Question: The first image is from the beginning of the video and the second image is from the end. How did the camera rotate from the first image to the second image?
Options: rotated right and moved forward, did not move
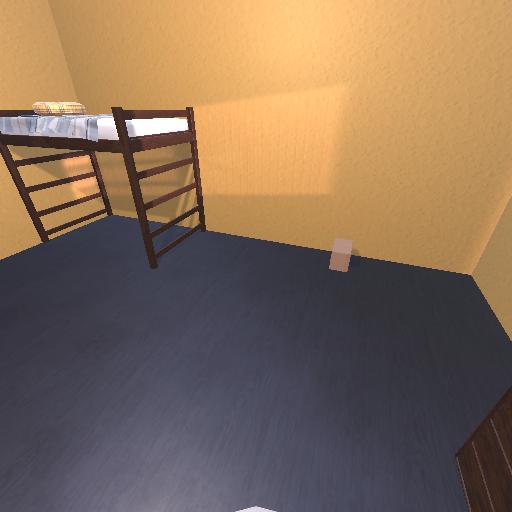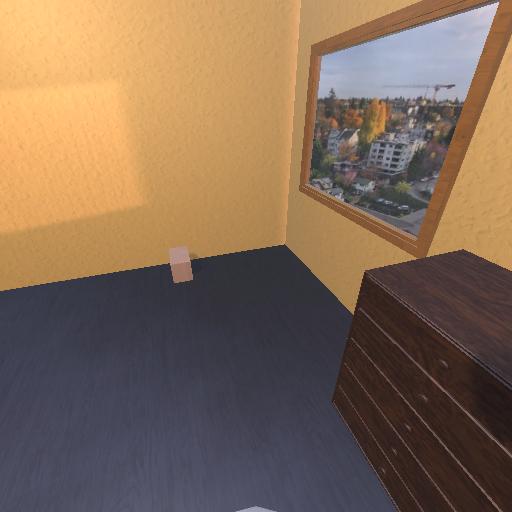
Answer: rotated right and moved forward